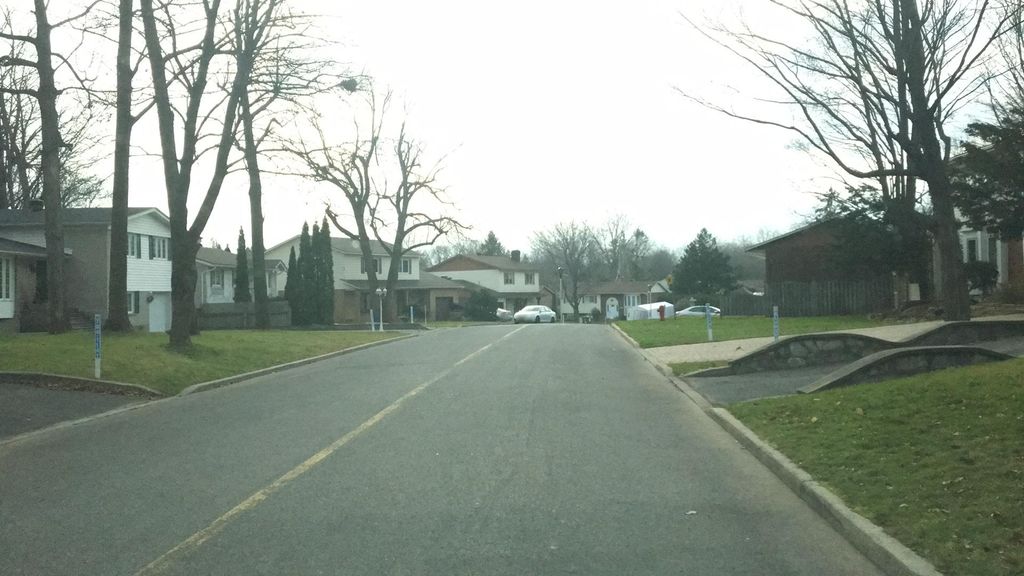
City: montreal